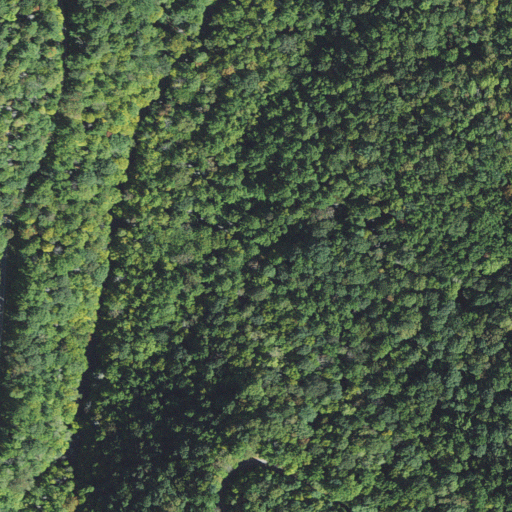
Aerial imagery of valley in North Carolina named Bullpen Cove containing deciduous forest, mixed forest, and open development